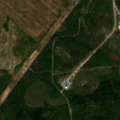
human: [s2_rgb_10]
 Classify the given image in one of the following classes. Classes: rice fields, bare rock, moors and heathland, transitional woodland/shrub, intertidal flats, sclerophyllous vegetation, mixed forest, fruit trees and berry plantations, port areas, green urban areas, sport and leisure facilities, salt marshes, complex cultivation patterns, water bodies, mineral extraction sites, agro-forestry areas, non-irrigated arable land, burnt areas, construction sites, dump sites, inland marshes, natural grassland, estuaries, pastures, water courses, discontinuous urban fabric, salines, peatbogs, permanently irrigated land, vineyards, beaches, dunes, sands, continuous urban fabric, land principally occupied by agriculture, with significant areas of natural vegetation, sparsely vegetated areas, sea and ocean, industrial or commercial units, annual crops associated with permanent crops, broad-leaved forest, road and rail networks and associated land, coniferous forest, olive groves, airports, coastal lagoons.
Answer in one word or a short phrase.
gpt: coniferous forest, mixed forest, transitional woodland/shrub